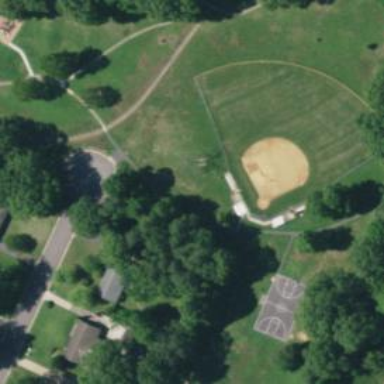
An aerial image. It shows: Baseball pitch for leisure and sports activities.